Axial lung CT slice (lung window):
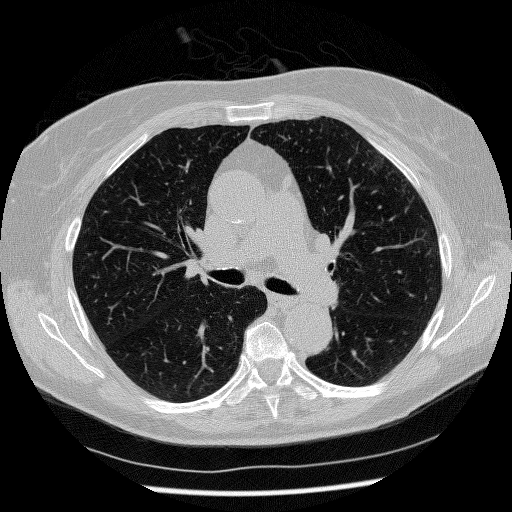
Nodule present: no